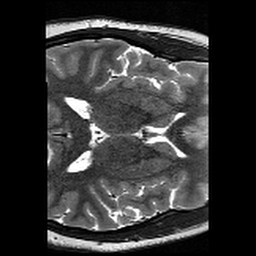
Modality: T2w
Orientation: axial
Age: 18
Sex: female
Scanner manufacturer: siemens
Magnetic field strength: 3 T
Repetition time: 13.15 s
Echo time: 0.082 s